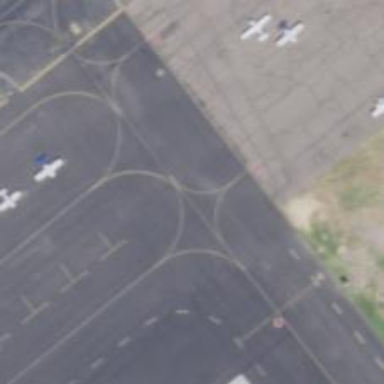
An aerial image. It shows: Image of taxiway at airport.